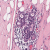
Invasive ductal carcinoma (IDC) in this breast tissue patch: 0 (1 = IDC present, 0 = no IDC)